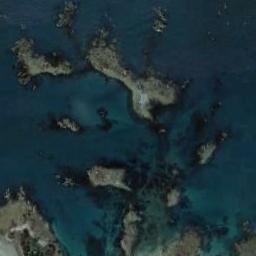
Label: island